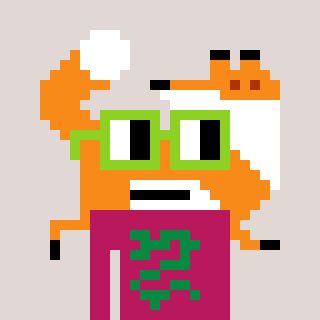
a pixel art character with square light green glasses, a fox-shaped head and a darkpink-colored body on a warm background